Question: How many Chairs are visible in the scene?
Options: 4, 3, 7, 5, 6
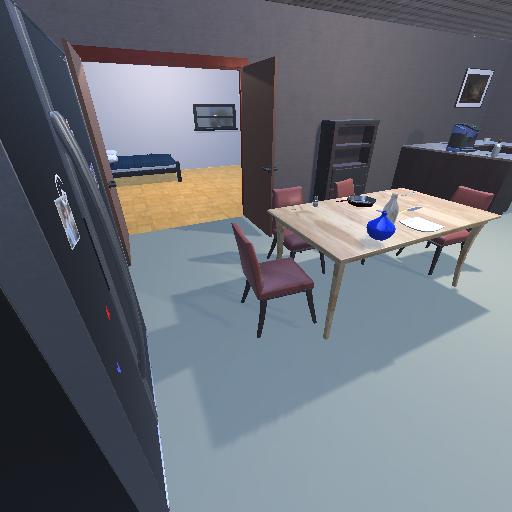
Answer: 4